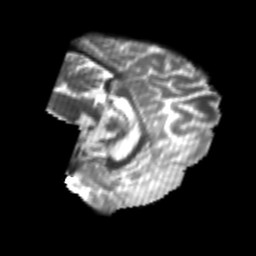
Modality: T2w
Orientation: sagittal
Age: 23
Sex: female
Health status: healthy
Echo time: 0.074 s